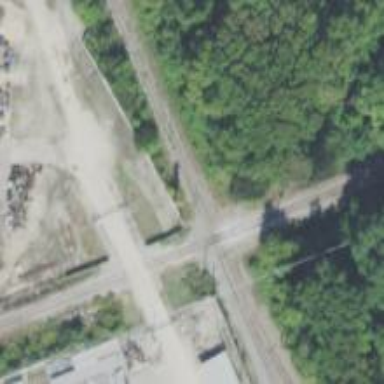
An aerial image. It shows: Railway crossing.